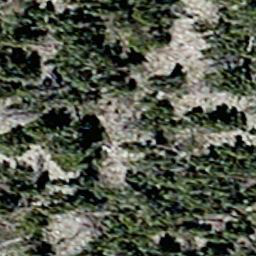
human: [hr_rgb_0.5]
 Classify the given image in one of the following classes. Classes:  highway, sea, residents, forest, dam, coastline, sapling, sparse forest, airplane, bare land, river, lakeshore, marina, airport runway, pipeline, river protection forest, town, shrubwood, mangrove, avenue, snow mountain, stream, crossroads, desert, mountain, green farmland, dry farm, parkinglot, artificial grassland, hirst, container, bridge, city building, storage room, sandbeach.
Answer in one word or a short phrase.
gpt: sparse forest